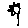
Label: flower